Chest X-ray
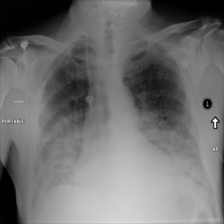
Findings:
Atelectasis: negative
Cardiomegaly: negative
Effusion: negative
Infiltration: negative
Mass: negative
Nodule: negative
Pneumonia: negative
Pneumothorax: negative
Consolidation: negative
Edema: positive
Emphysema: negative
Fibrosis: negative
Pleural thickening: negative
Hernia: negative